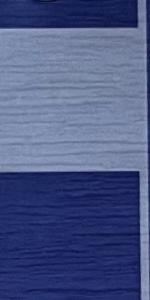
Label: Empty